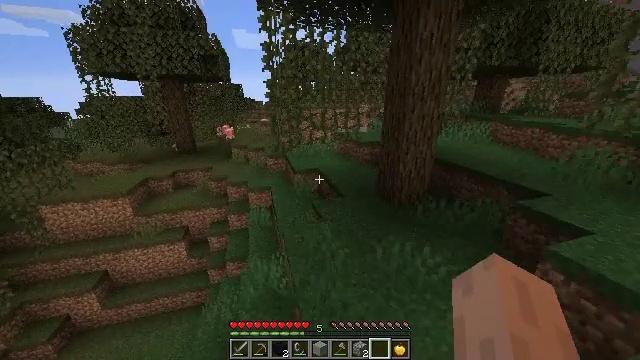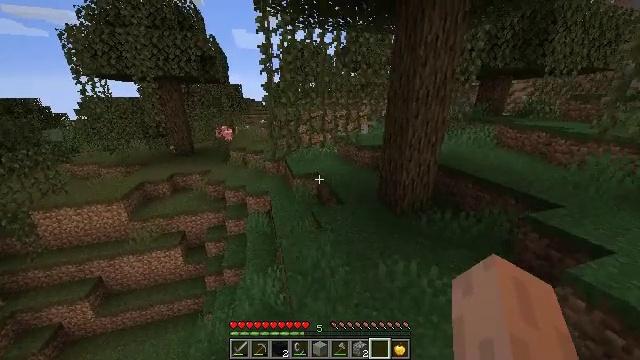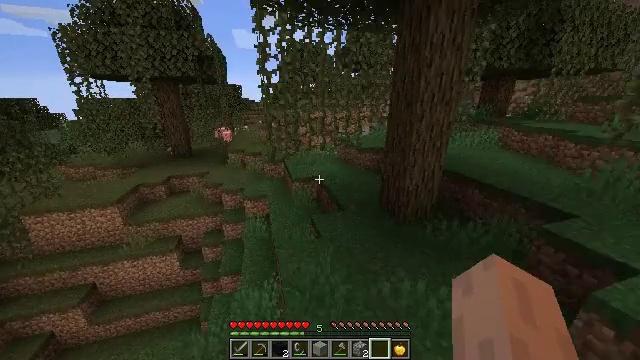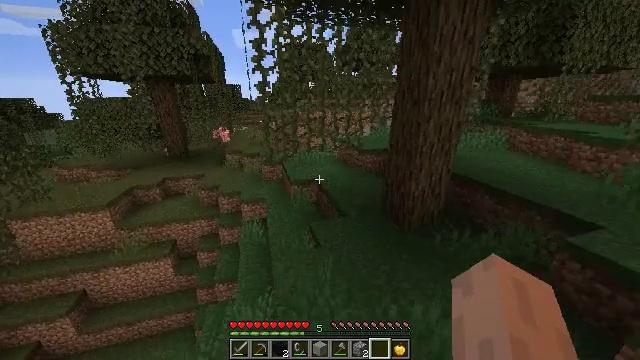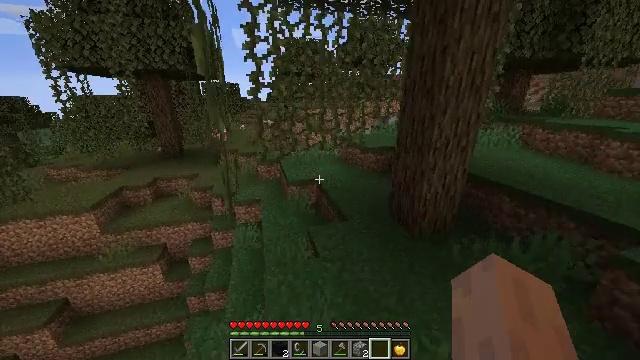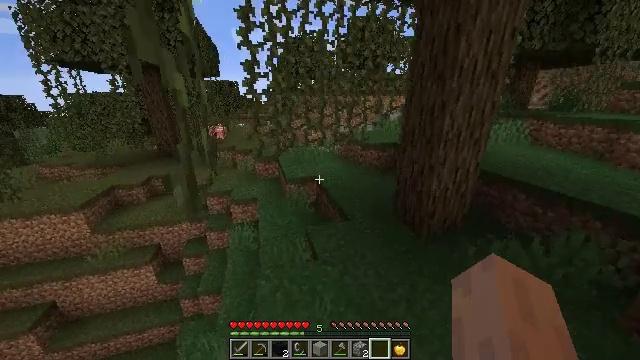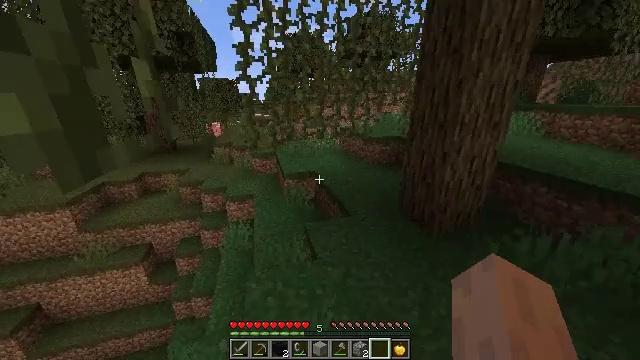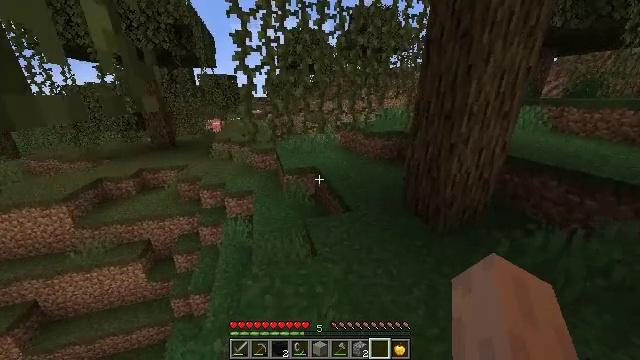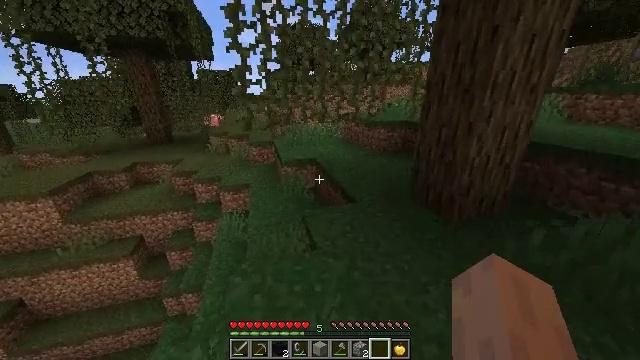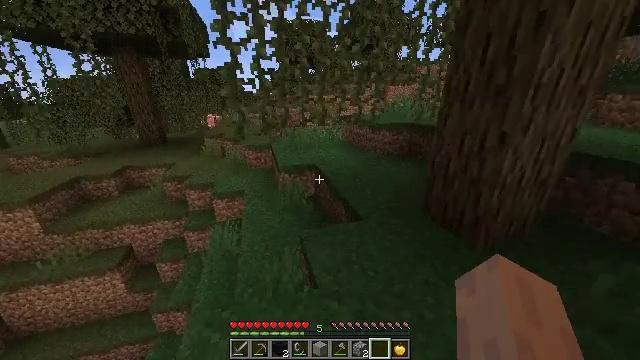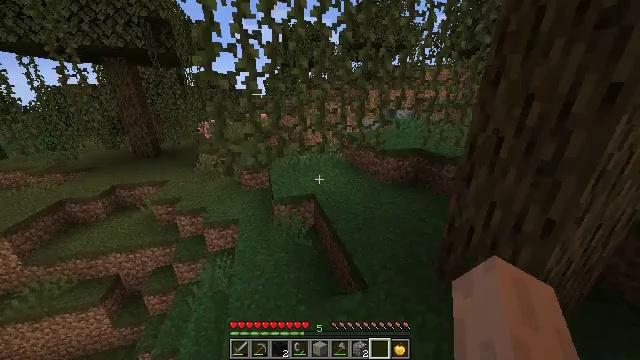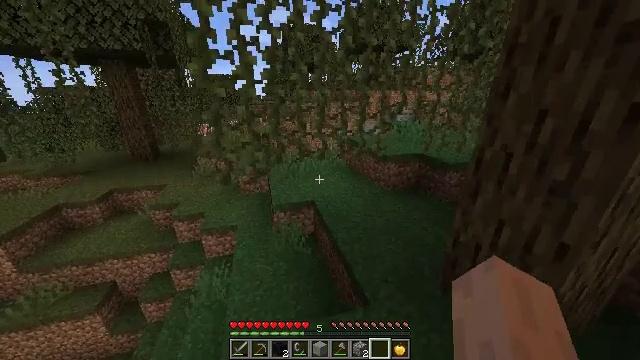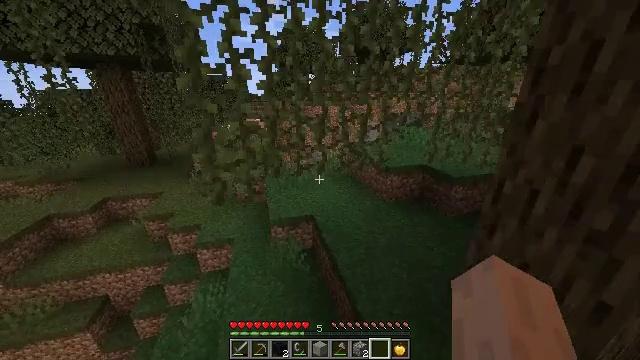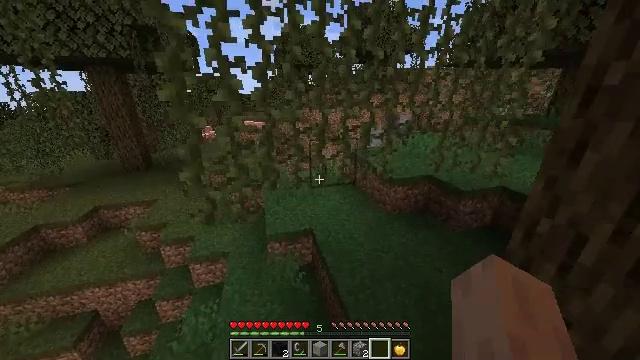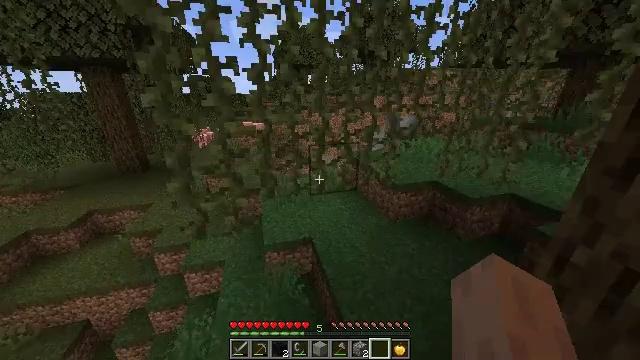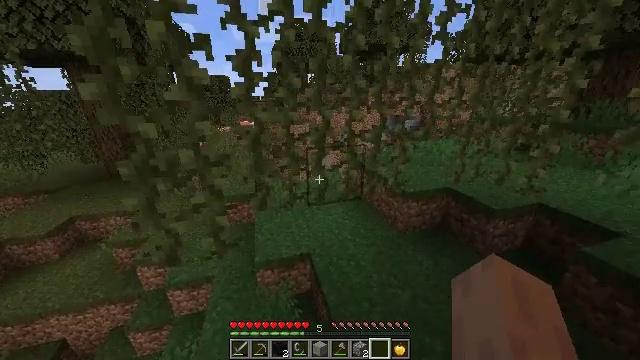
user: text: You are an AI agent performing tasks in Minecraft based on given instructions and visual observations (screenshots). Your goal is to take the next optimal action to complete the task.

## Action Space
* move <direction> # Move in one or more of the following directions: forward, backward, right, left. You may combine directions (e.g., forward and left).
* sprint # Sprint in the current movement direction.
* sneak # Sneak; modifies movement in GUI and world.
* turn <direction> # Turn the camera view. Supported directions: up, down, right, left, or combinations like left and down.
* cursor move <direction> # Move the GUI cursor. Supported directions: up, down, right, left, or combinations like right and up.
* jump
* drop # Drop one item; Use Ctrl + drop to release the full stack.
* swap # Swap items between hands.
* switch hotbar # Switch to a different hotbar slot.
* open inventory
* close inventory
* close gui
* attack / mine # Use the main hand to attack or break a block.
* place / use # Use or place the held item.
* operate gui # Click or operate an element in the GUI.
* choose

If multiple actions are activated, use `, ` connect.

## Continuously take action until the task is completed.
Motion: motion action
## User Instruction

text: Kill mobs.
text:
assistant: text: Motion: move forward, sprint, jump
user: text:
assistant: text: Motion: move forward, sprint, jump
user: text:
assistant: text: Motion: move forward, sprint, jump
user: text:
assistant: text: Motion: move forward, sprint, jump
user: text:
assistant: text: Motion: move forward, sprint, jump
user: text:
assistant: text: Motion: move forward, sprint, jump
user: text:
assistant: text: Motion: move forward, sprint, jump
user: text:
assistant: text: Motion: move forward, sprint, jump
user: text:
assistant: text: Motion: move forward, sprint, jump
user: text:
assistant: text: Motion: move forward, sprint, jump
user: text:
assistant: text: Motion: move forward, sprint, jump
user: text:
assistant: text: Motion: move forward, sprint, jump
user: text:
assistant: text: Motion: move forward, sprint, jump
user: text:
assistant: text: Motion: move forward, sprint, jump
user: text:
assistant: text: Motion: move forward, sprint, jump
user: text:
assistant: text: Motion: move forward, sprint, turn down, jump
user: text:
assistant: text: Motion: move forward, sprint, turn left, jump
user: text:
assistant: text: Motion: move forward, sprint, turn left, jump
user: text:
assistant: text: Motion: move forward, sprint, turn left, jump
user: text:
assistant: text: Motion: move forward, sprint, turn left, jump
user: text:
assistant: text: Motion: move forward, sprint, turn left, jump
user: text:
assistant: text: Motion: move forward, sprint, turn left, jump
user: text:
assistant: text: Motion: move forward, sprint, turn left, jump
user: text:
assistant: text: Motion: move forward, sprint, jump
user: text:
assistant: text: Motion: move forward, sprint, jump
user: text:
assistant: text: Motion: move forward, sprint, jump
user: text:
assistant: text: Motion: move forward, sprint, jump
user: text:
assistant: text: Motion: move forward, sprint, jump
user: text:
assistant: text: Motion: move forward, sprint, jump
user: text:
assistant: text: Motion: move forward, sprint, jump